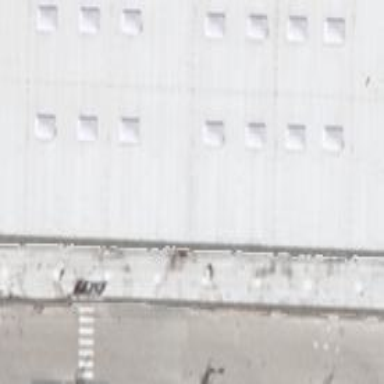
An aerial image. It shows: Supermarket building.